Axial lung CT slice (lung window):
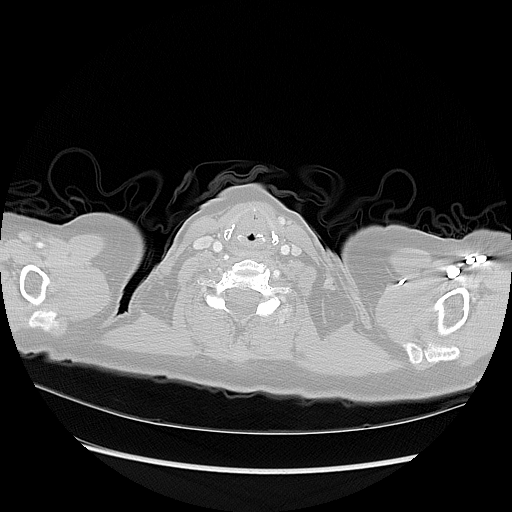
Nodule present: no